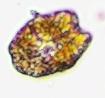
Label: Akashiwo